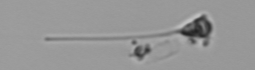
Label: Asterionellopsis_glacialis